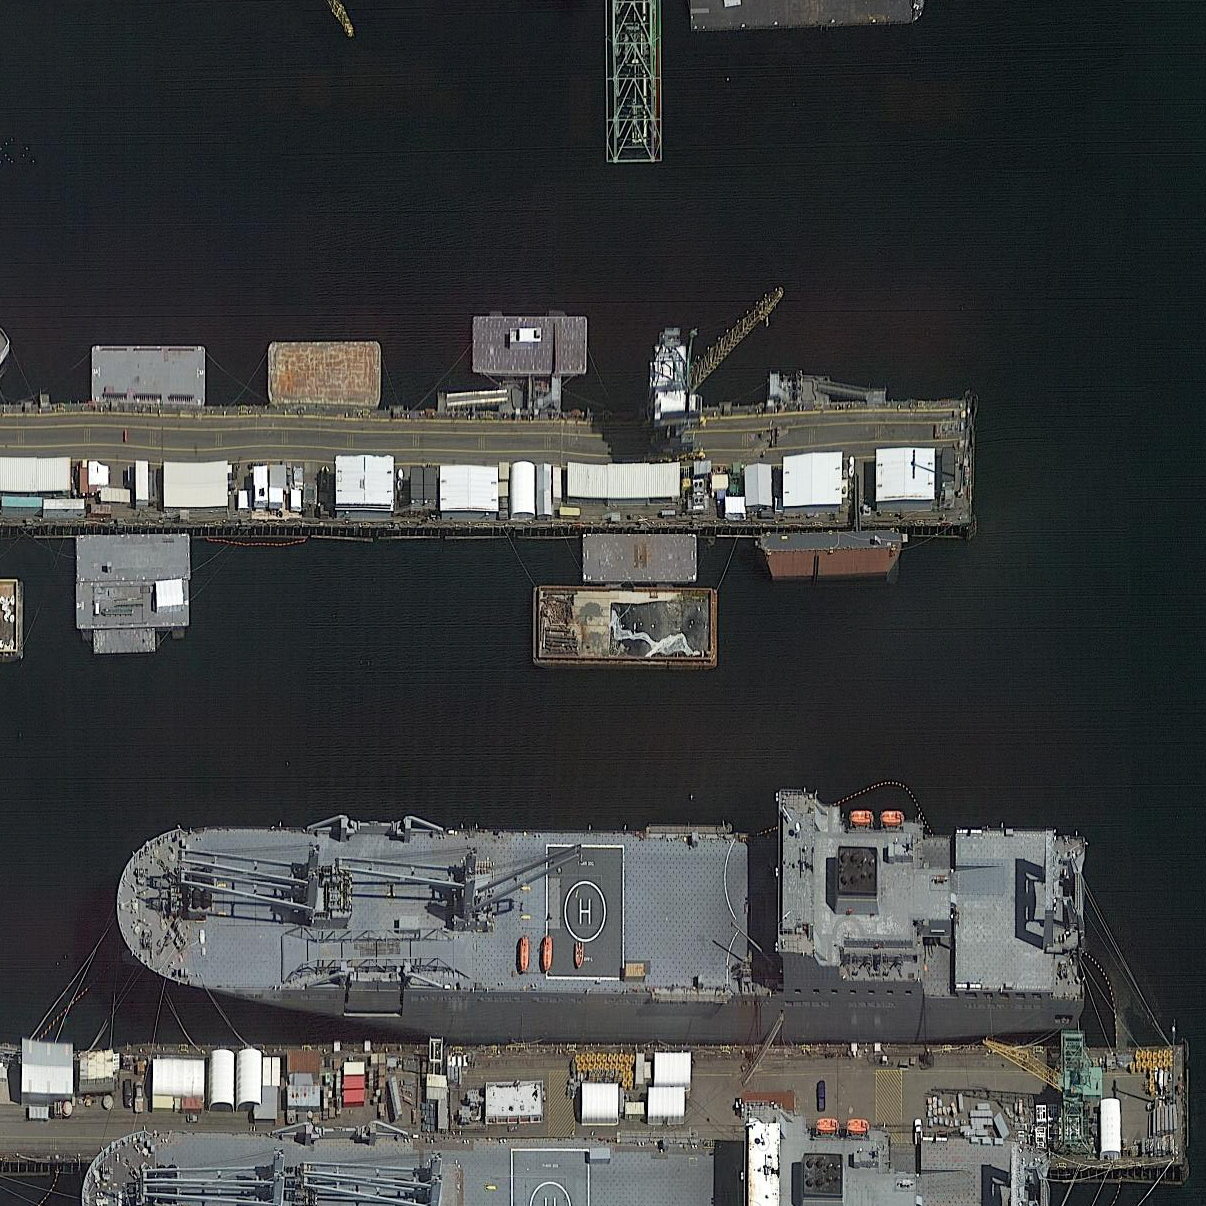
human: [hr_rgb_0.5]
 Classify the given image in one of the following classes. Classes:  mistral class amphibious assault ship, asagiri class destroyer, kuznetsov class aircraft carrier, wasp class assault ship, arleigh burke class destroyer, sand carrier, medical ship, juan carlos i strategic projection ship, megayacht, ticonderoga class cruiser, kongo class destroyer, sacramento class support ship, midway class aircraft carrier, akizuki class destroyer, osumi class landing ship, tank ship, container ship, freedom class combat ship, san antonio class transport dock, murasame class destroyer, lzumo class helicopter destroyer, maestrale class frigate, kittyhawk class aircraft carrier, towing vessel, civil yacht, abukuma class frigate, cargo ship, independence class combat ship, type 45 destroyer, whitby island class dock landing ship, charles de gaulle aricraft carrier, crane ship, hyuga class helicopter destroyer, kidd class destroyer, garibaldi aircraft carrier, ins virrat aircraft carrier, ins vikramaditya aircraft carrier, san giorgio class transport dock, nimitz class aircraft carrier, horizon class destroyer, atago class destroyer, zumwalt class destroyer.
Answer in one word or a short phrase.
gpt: Crane ship